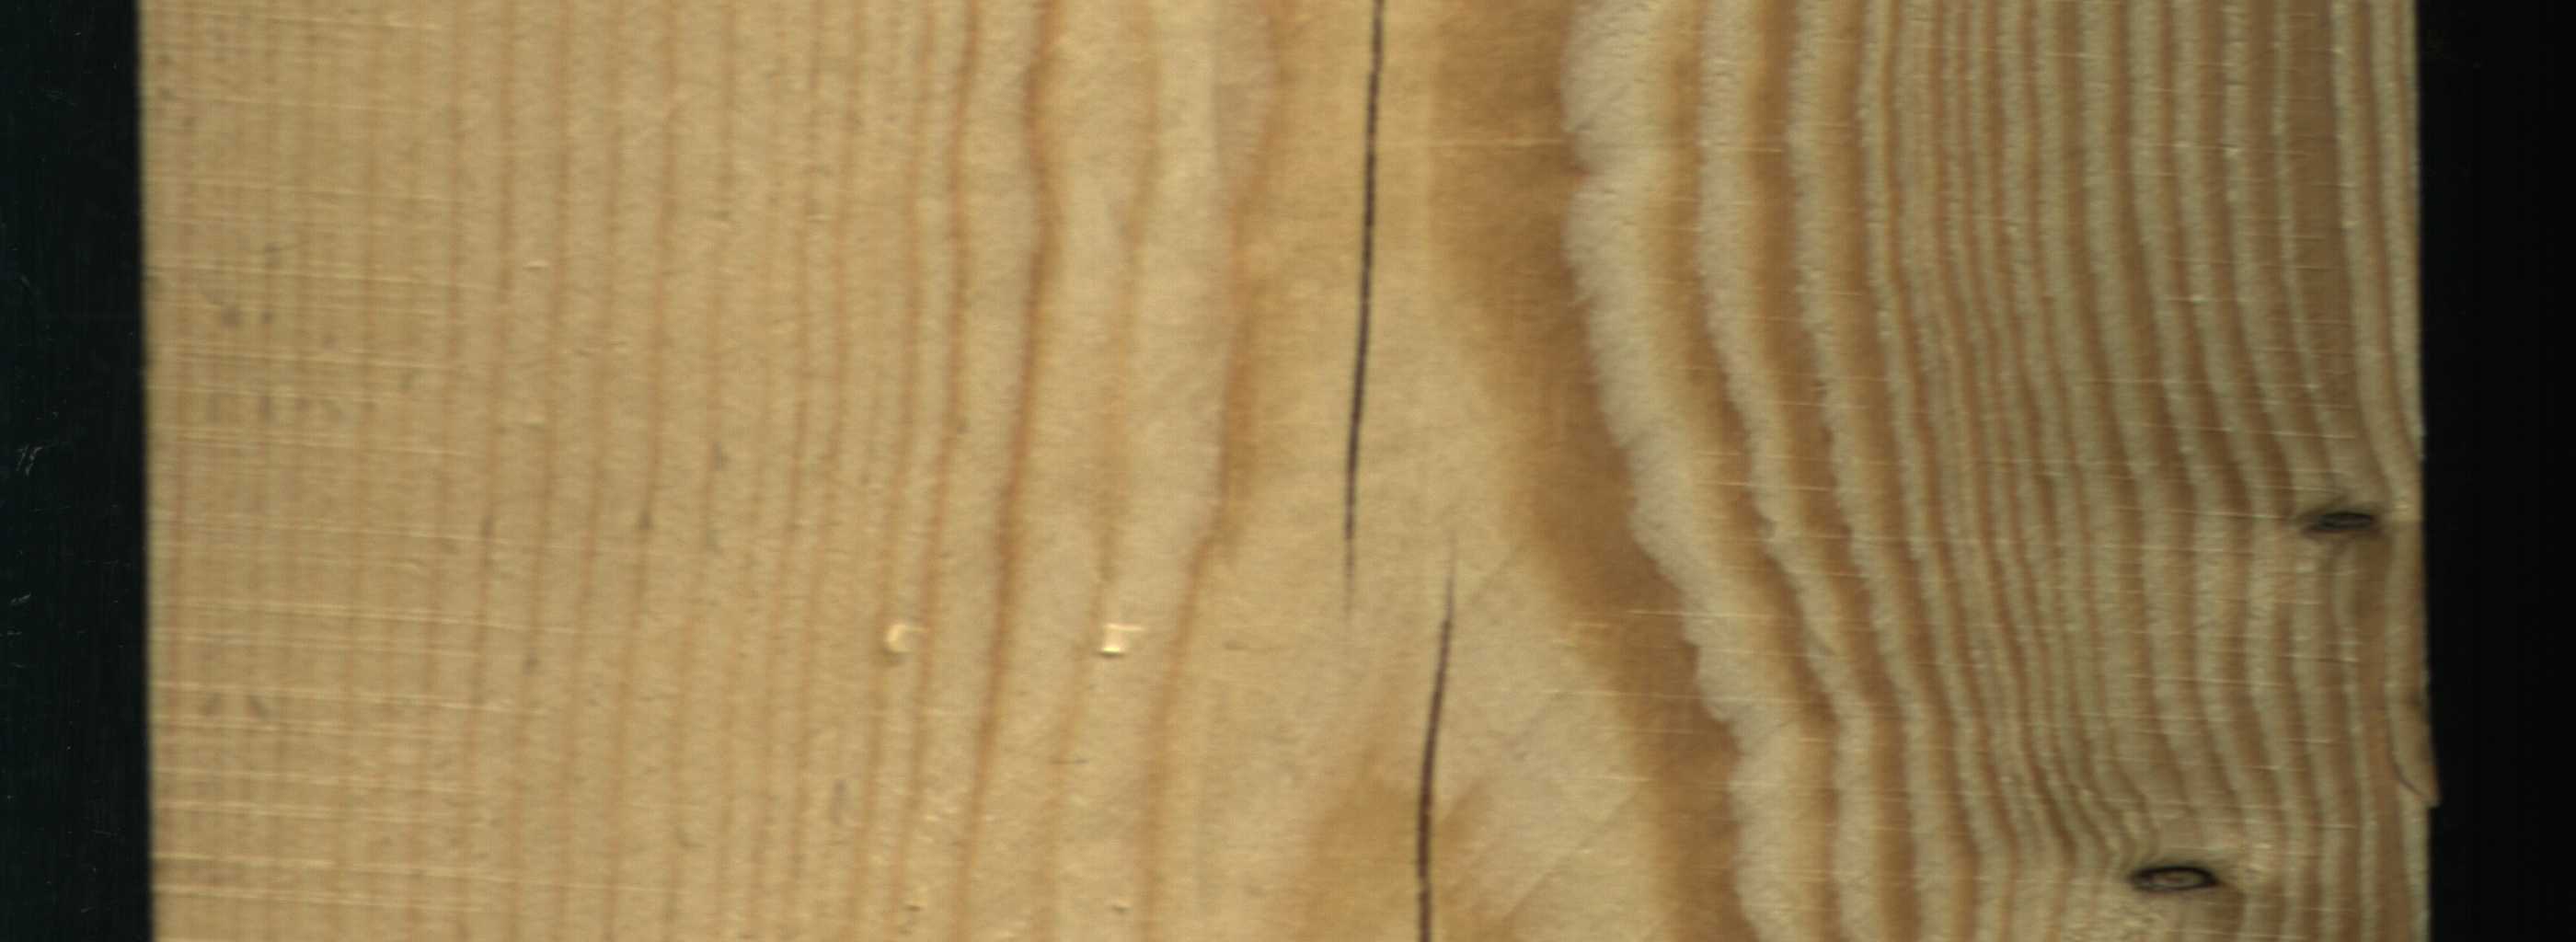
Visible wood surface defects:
resin
Crack
Dead_Knot
Dead_Knot